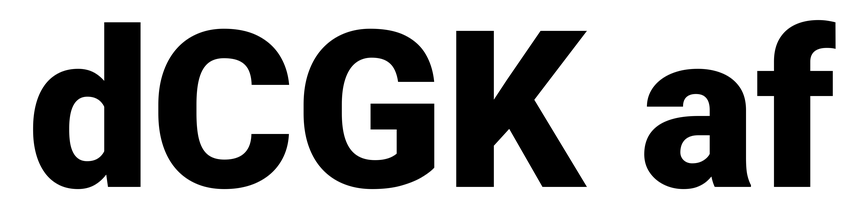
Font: Roboto_Black